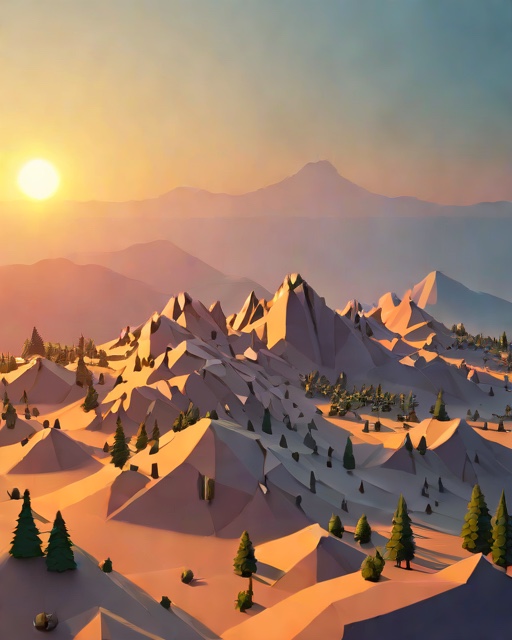
Category: Get Well